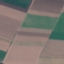
Land use / land cover: AnnualCrop